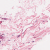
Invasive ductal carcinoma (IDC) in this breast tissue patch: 0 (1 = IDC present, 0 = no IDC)